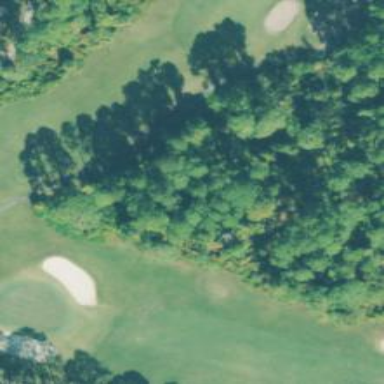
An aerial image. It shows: Service road designated as golf cart path.